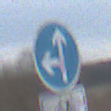
Verkehrszeichen: VorgeschriebeneFahrtrichtungGeradeausOderLinks
Zusatzzeichen unten: EinspurigeFahrzeugeFrei6
Umgebung: Outdoor, Suburban
Tageszeit: MorningAfternoon
Wetter: Overcast
Licht: Natural
Jahreszeit: NotSpecified
Kontrast: LowContrast